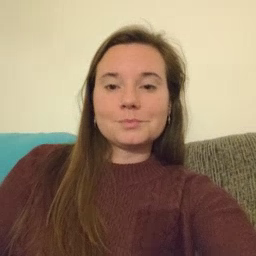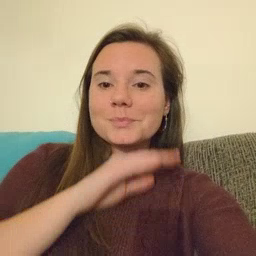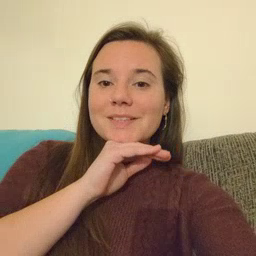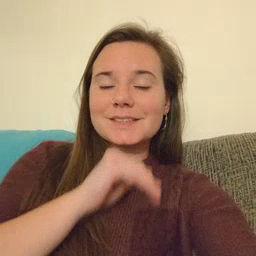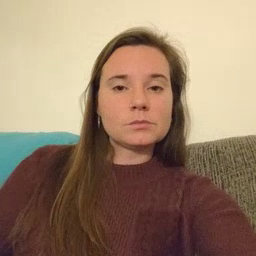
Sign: pig